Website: bh-photo
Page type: receipt
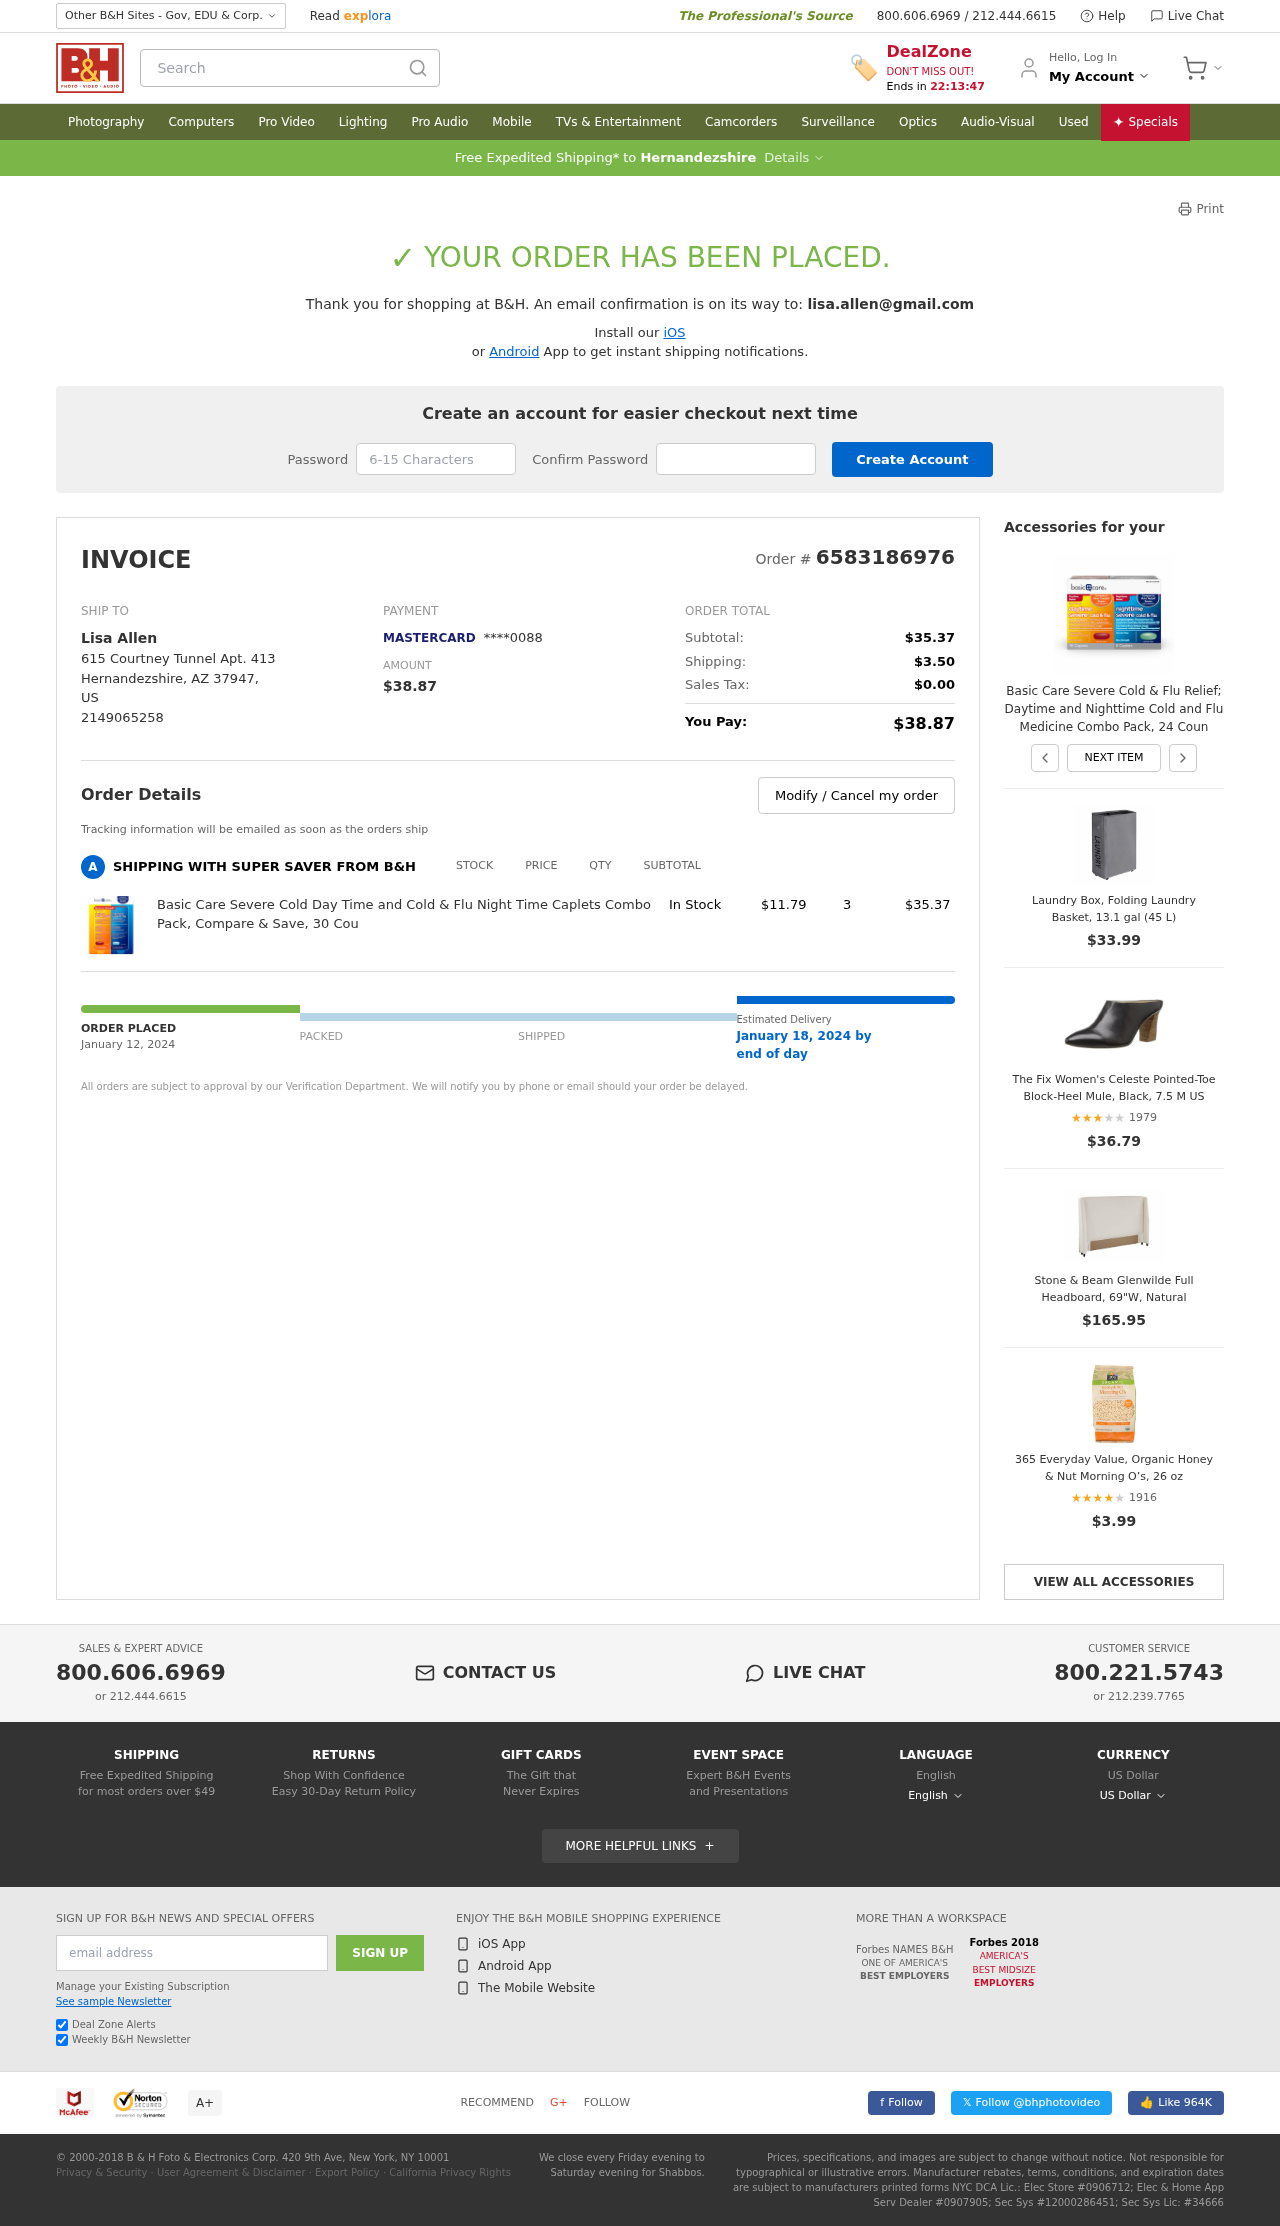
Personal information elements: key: PII_CARD_LAST4
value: ****0088
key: PII_CARD_TYPE
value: MASTERCARD
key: PII_CITY
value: Hernandezshire
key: PII_COUNTRY_CODE
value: US
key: PII_EMAIL
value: lisa.allen@gmail.com
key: PII_FULLNAME
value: Lisa Allen
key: PII_PHONE
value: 2149065258
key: PII_POSTCODE
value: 37947
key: PII_STATE_ABBR
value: AZ
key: PII_STREET
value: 615 Courtney Tunnel Apt. 413
Product elements: key: PRODUCT1_NAME
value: Basic Care Severe Cold Day Time and Cold & Flu Night Time Caplets Combo Pack, Compare & Save, 30 Cou
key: PRODUCT1_PRICE
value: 11.79
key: PRODUCT1_QUANTITY
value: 3
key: PRODUCT2_NAME
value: Basic Care Severe Cold & Flu Relief; Daytime and Nighttime Cold and Flu Medicine Combo Pack, 24 Coun
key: PRODUCT3_NAME
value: Laundry Box, Folding Laundry Basket, 13.1 gal (45 L)
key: PRODUCT3_PRICE
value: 33.99
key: PRODUCT4_NAME
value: The Fix Women's Celeste Pointed-Toe Block-Heel Mule, Black, 7.5 M US
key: PRODUCT4_NUM_RATINGS
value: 1979
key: PRODUCT4_PRICE
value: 36.79
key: PRODUCT4_RATING
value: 3.3
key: PRODUCT5_NAME
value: Stone & Beam Glenwilde Full Headboard, 69"W, Natural
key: PRODUCT5_PRICE
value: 165.95
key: PRODUCT6_NAME
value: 365 Everyday Value, Organic Honey & Nut Morning O’s, 26 oz
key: PRODUCT6_NUM_RATINGS
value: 1916
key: PRODUCT6_PRICE
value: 3.99
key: PRODUCT6_RATING
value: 4
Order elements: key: ORDER_ID
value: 6583186976
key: ORDER_TOTAL
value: $38.87
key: ORDER_SUBTOTAL
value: $35.37
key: ORDER_SHIPPING_COST
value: $3.50
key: ORDER_TAX
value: $0.00
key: ORDER_DATE
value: January 12, 2024
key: ORDER_DELIVERY_DATE
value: January 18, 2024 by
Search elements: key: HEADER_SEARCH
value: Search